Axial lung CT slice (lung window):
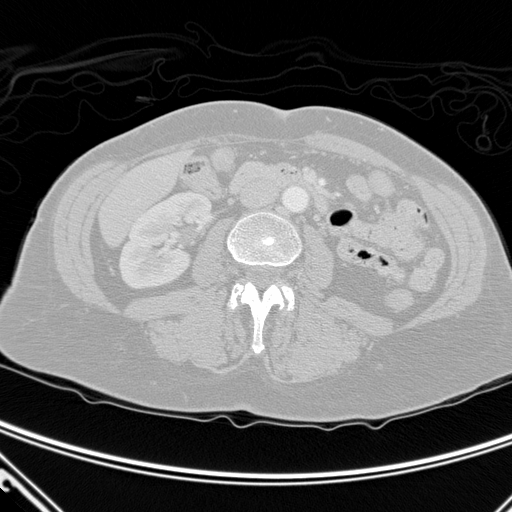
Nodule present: no